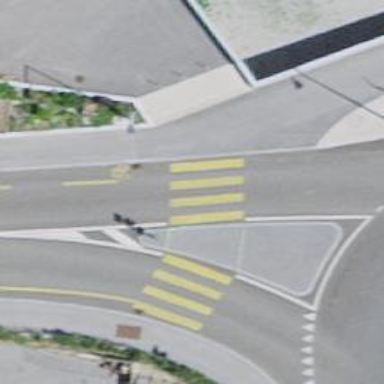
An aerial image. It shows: Marked footway crossing with pedestrian island.